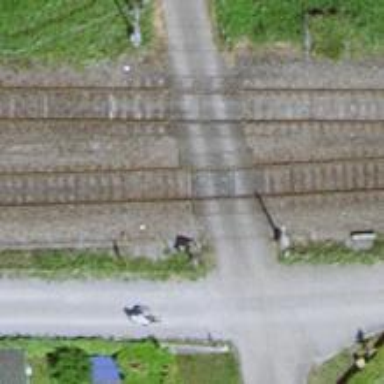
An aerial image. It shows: Single railway track with electrification through contact line.